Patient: sex M, age 74
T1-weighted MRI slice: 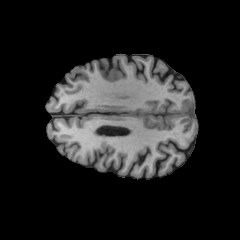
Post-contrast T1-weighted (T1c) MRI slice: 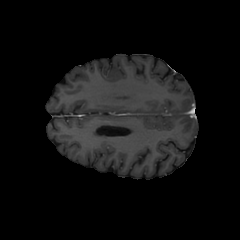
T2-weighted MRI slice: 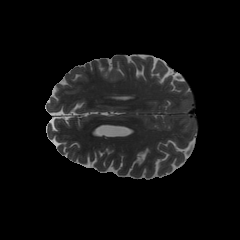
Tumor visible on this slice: no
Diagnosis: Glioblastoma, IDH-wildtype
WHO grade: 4